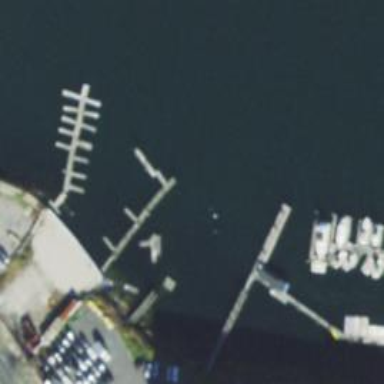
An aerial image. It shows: Man-made pier.